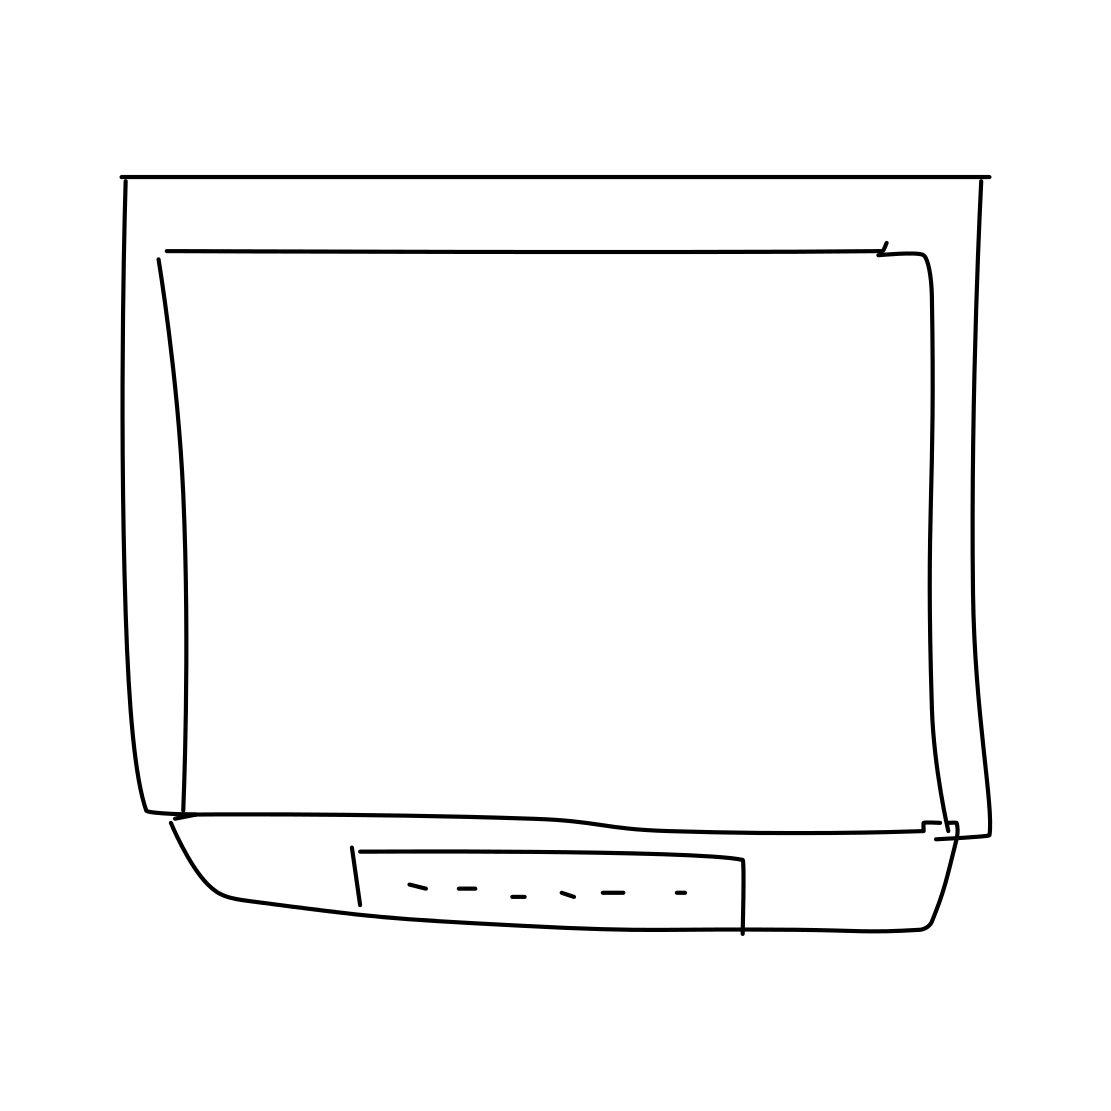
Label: tv